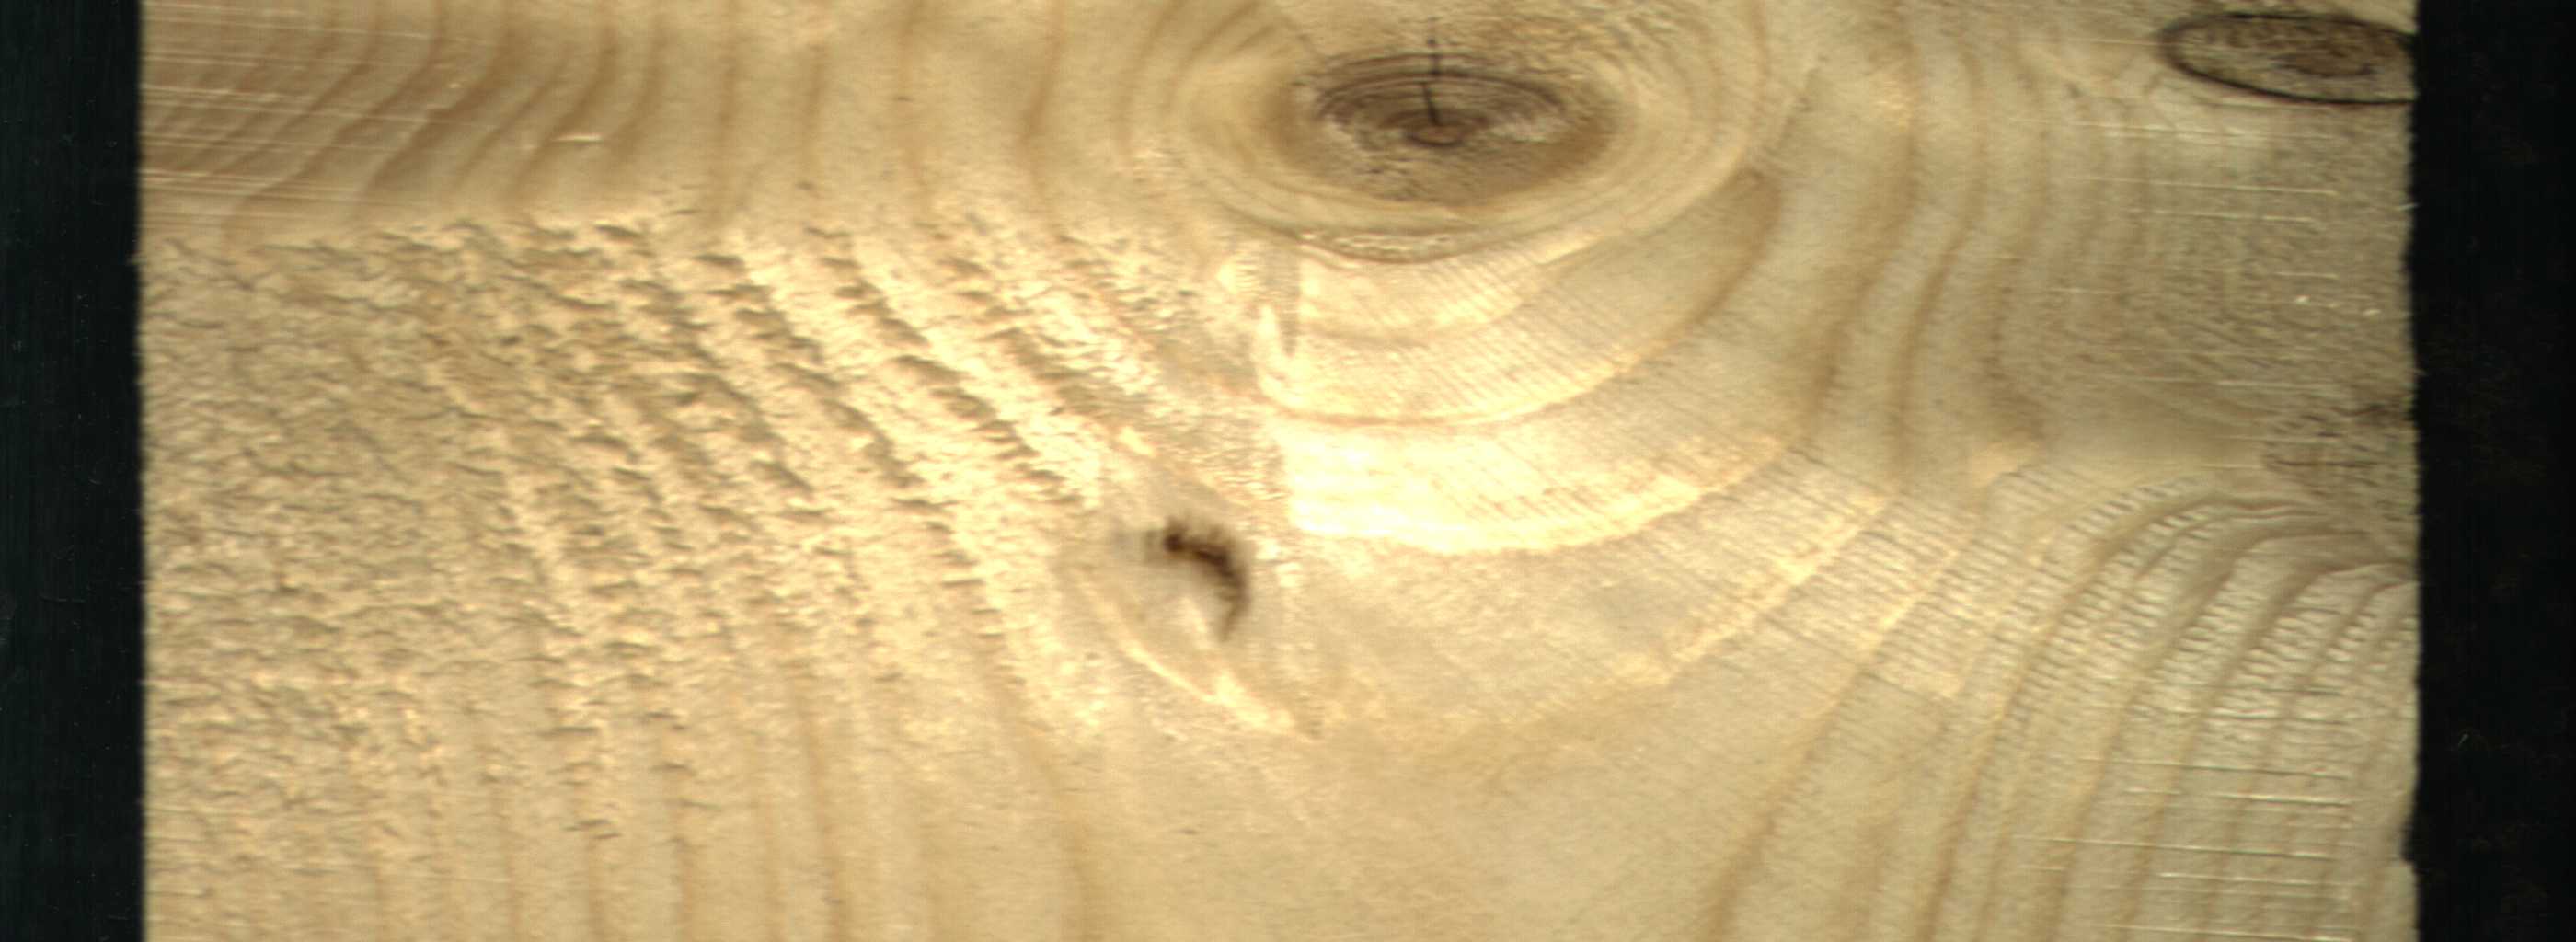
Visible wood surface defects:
resin
knot_with_crack
Dead_Knot